Field crop: tomato
Growth stage: 1
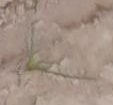
Species: cyperus